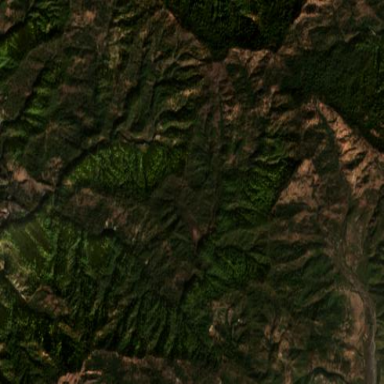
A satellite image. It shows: Forest area.